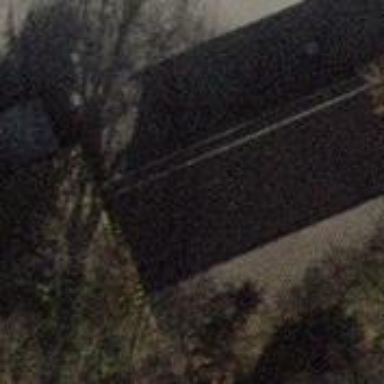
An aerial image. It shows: Group of garages.